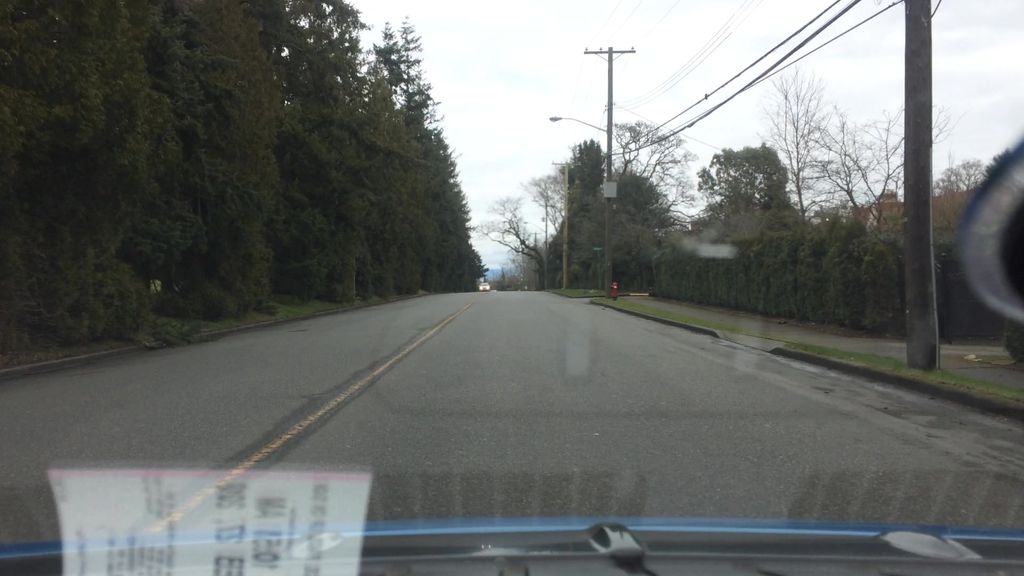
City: victoria